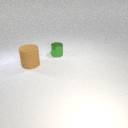
small green metal cylinder to the right of large brown rubber cylinder